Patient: sex M, age 42
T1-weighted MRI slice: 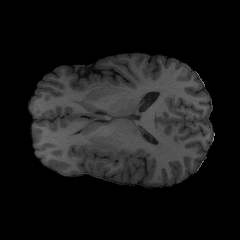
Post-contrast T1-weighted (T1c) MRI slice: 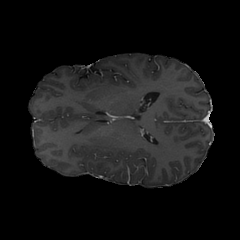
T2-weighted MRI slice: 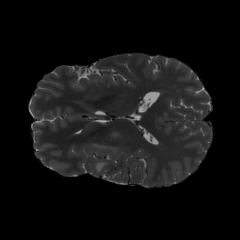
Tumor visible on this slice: yes
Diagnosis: Astrocytoma, IDH-mutant
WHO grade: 3